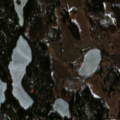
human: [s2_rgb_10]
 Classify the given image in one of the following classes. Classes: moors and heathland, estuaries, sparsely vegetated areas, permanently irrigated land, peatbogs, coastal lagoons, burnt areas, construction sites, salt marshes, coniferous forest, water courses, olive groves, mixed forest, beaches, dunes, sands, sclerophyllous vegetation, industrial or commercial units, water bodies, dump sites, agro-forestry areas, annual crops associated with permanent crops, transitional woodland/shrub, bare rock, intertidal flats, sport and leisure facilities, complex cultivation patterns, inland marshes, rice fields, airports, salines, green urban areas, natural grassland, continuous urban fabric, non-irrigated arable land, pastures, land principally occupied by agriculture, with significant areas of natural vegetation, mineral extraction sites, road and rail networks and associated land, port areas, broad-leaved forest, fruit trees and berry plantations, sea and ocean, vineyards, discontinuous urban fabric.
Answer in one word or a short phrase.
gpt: non-irrigated arable land, land principally occupied by agriculture, with significant areas of natural vegetation, coniferous forest, mixed forest